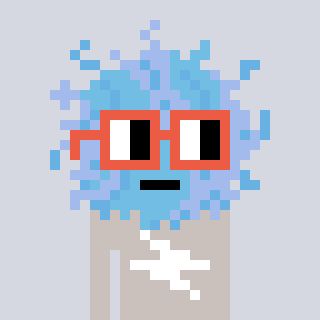
a pixel art character with square orange glasses, a lint-shaped head and a foggrey-colored body on a cool background